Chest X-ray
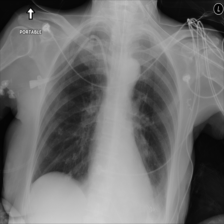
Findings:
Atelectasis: negative
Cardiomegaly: negative
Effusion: negative
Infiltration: negative
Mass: negative
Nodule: negative
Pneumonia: negative
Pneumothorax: negative
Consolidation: negative
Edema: negative
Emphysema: negative
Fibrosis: negative
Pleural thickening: negative
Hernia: negative